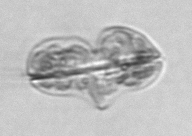
Label: Karenia